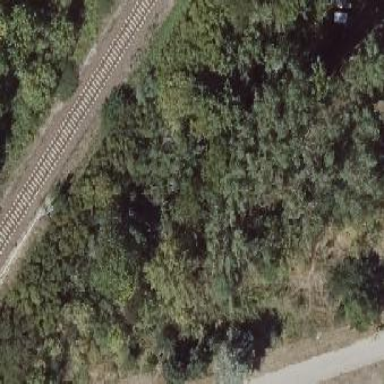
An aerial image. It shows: Mixed woodland with various types of leaves.